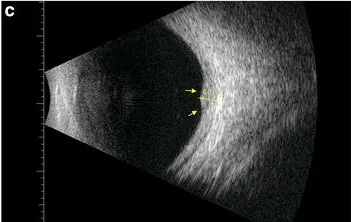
Imaging studies performed in September 2017 for the 58-year-old female with choroidal metastasis from primary breast carcinoma. C; Ultrasound demonstrated a stable size of the choroidal mass at 2.47 mm (yellow arrows).
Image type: ophthalmic_imaging (b_scan)